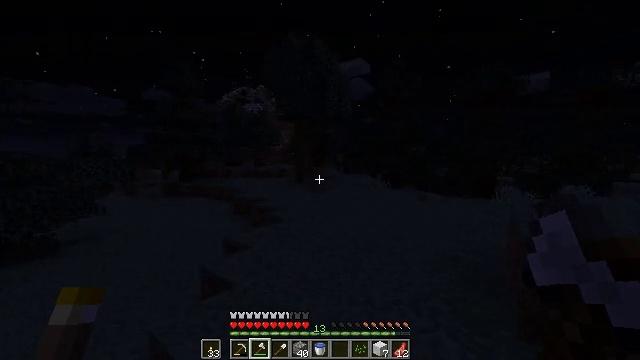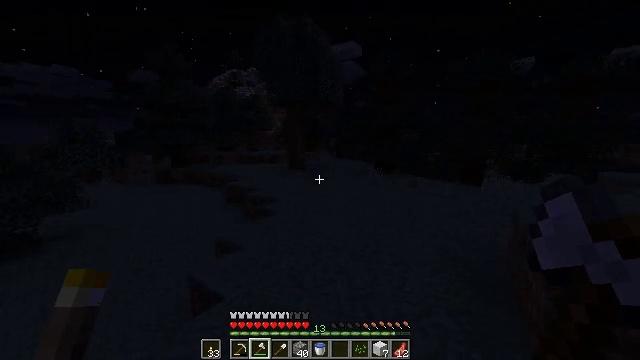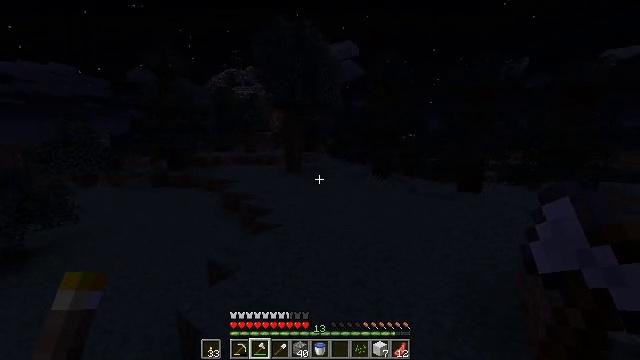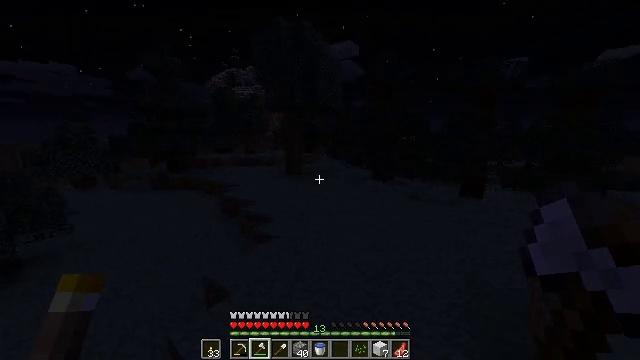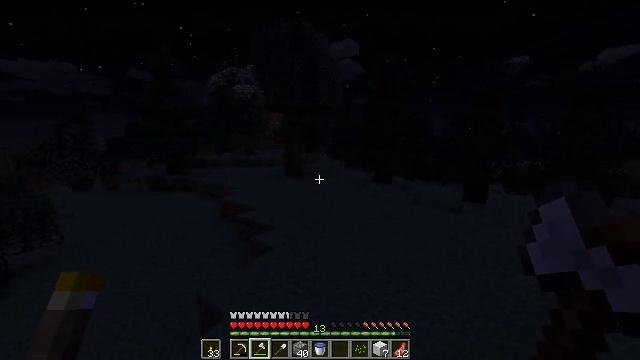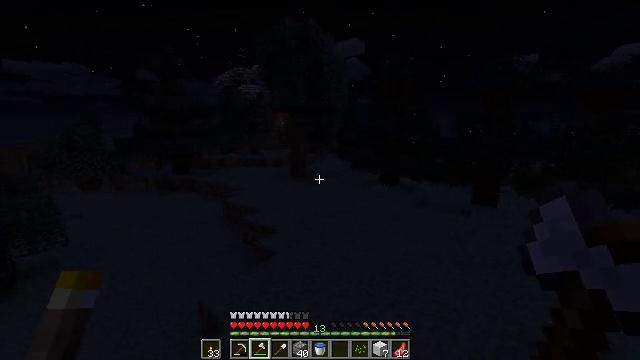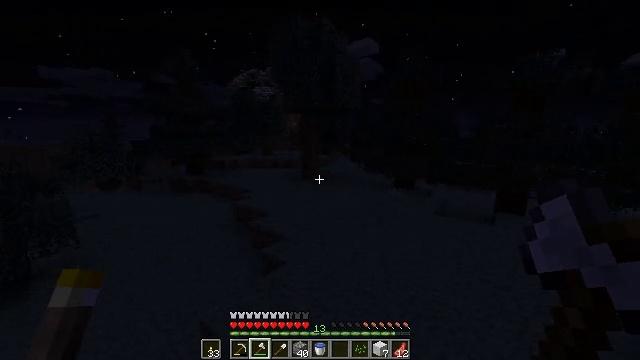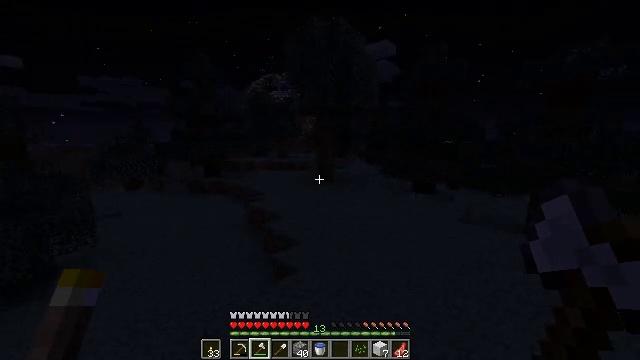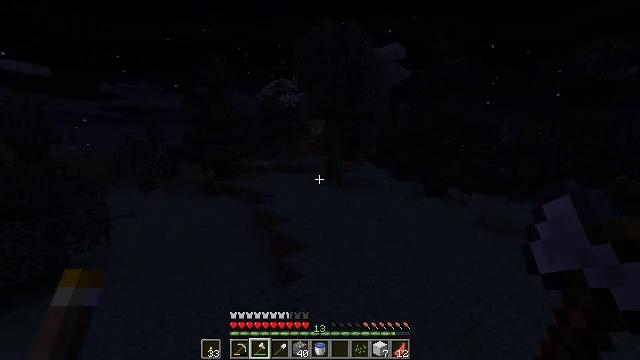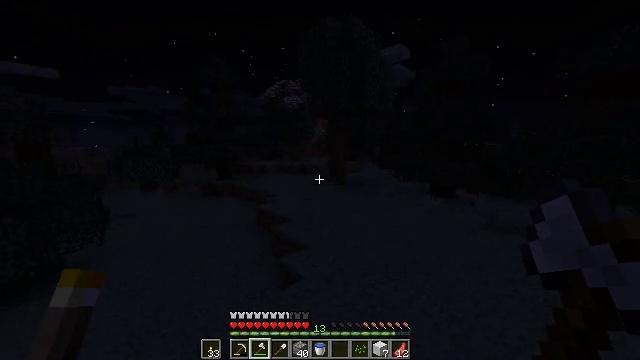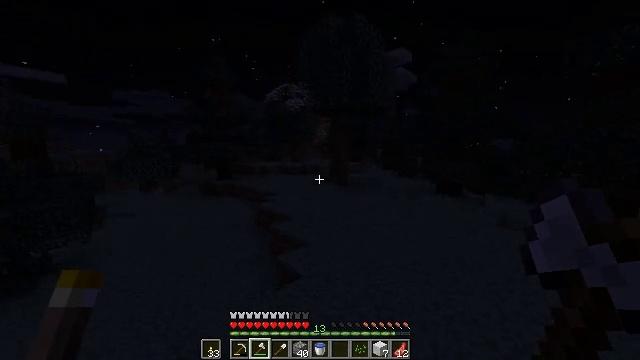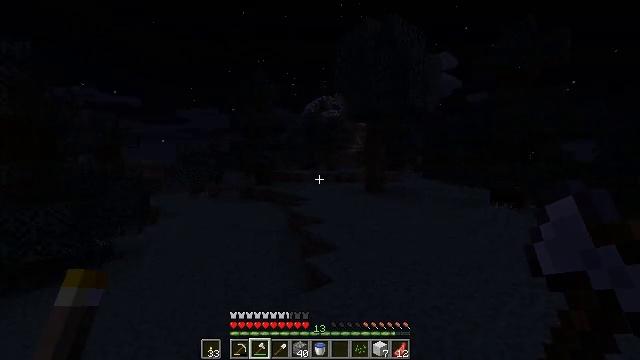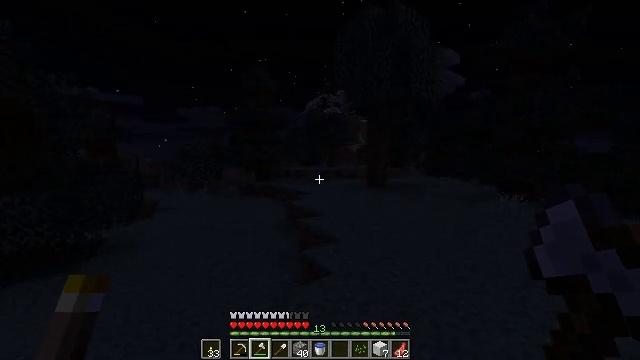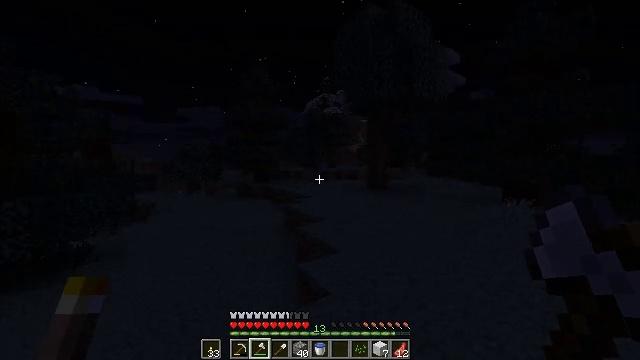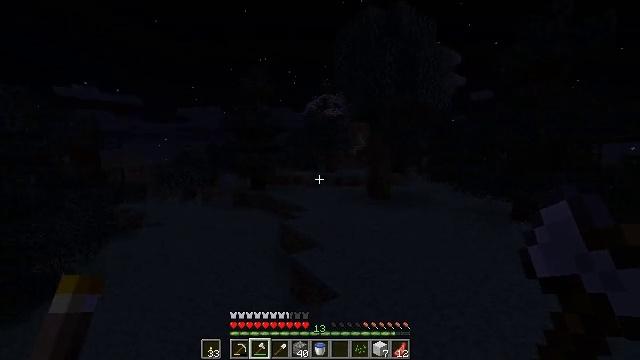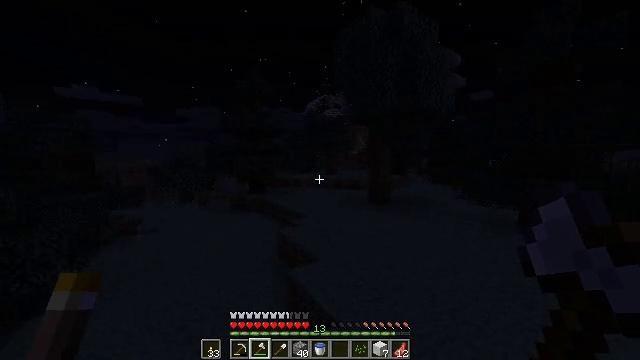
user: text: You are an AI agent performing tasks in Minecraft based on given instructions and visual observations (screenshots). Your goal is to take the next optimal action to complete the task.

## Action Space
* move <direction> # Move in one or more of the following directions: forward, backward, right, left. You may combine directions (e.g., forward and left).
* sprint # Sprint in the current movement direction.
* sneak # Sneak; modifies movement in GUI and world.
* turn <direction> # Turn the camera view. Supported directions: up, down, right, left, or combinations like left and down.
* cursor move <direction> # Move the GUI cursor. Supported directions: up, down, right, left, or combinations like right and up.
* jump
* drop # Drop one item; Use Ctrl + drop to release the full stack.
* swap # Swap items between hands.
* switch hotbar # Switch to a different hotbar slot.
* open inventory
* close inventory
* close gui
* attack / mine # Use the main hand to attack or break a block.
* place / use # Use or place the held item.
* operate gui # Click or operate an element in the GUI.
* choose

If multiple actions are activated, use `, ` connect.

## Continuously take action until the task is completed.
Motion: motion action
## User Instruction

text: Break the hay block to collect it.
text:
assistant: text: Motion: move forward, sprint, turn right and down, jump
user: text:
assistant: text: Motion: move forward, sprint, jump
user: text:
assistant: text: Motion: move forward, sprint, jump
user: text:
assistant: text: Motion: move forward, sprint, jump
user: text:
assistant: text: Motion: move forward, sprint, turn left, jump
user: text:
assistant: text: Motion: move forward, sprint, turn left, jump
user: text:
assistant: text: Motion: move forward, sprint, turn left, jump
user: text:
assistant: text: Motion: move forward, sprint, turn left, jump
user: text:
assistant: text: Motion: move forward, sprint, jump
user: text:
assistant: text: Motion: move forward, sprint, jump
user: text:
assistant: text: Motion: move forward, sprint, turn left and up, jump
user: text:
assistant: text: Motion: move forward, sprint, jump
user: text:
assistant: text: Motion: move forward, sprint, jump
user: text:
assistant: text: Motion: move forward, sprint, jump
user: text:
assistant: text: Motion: move forward, sprint, jump
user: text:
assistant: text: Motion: move forward, sprint, jump
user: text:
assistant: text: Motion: move forward, sprint, jump
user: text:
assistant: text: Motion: move forward, sprint, turn right, jump
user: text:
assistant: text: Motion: move forward, sprint, turn left, jump
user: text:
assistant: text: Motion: move forward, sprint, turn right, jump
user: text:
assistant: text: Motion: move forward, sprint, turn right and up, jump
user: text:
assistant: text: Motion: move forward, sprint, turn right and up, jump
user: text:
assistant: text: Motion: move forward, sprint, jump
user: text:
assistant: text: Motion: move forward, sprint, jump
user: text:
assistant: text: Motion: move forward, sprint, jump
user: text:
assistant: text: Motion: move forward, sprint, jump
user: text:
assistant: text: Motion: move forward, sprint, jump
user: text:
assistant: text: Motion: move forward, sprint, jump
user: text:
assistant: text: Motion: move forward, sprint, jump
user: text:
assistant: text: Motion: move forward, sprint, jump